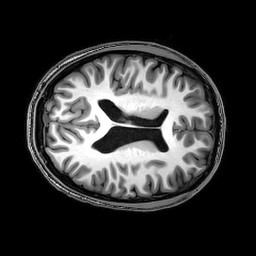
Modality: T1w
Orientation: axial
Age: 22
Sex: male
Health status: healthy
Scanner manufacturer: philips
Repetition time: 0.008238 s
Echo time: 0.0038 s